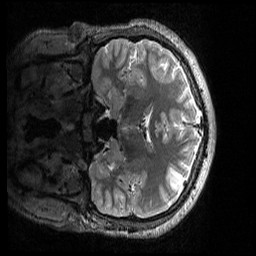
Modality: T2w
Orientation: coronal
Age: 19
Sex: male
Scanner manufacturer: siemens
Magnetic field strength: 3 T
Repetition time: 3.2 s
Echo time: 0.566 s